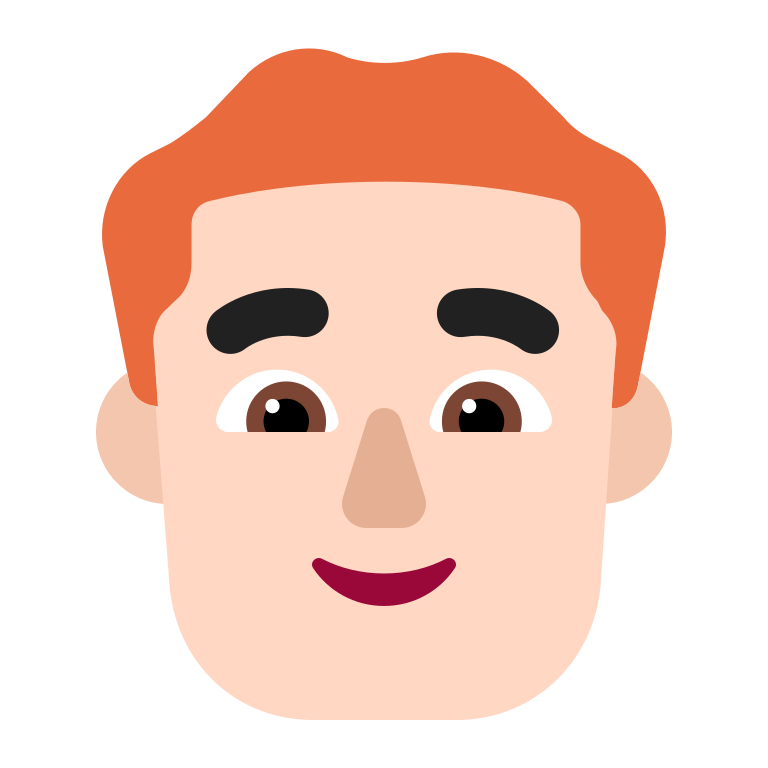
man red hair flat light